Question: I'm trying to send verification mail but it showing some error
my error is 'URI malformed'
First,error screenshot

I added email package and at the server side i added something like
'''
Accounts.config({
sendVerificationEmail:true
});
'''
i set env_url like this
'''
process.env.MAIL_URL = 'smtp://postmaster%sandbox.mailgun.password@smtp.mailgun.org:587';
'''
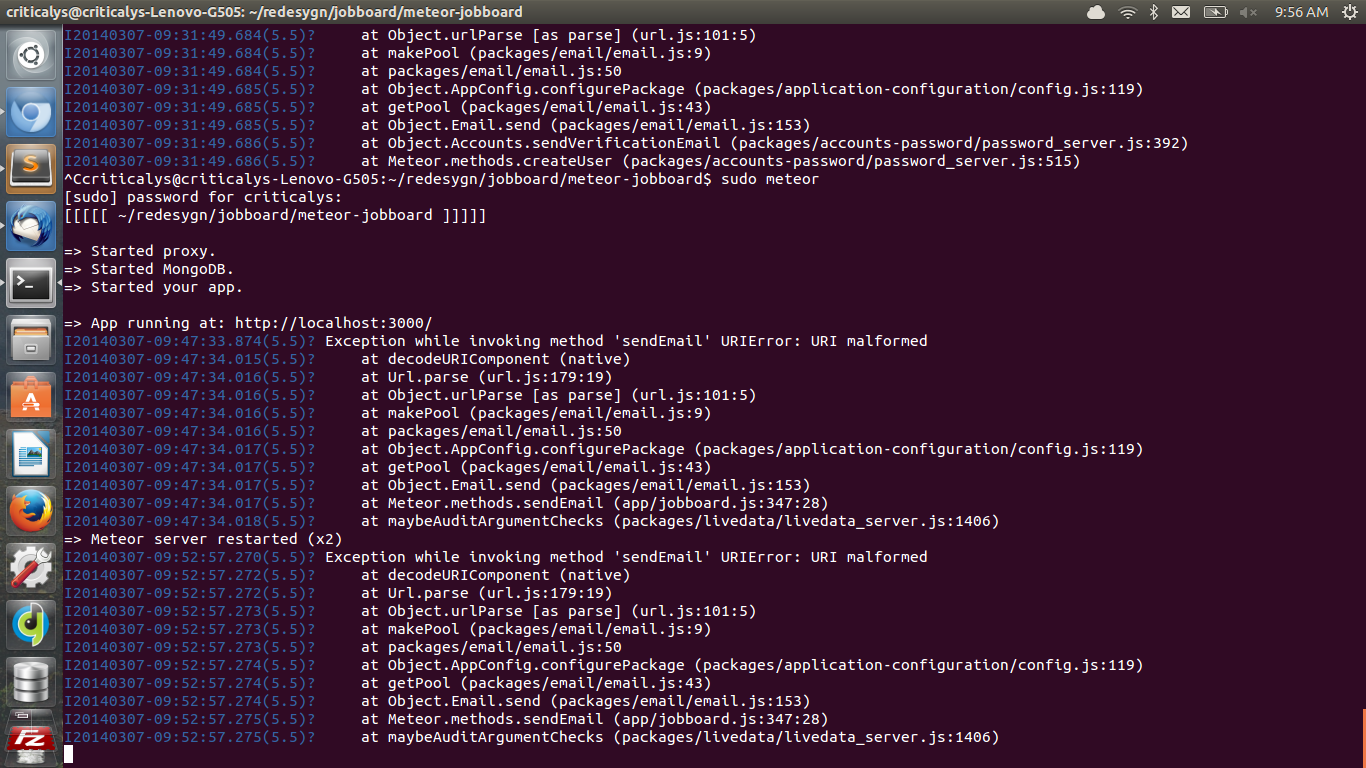
Answer: URIs use <URL>. This should be the format you want:
'''
'smtp://postmaster%40sandbox.mailgun:password@smtp.mailgun.org:587'
'''
which decodes to:
'''
'smtp://postmaster@sandbox.mailgun:password@smtp.mailgun.org:587'
'''